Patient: sex M, age 55
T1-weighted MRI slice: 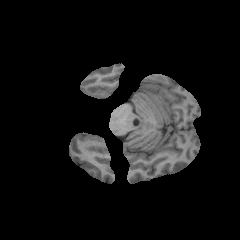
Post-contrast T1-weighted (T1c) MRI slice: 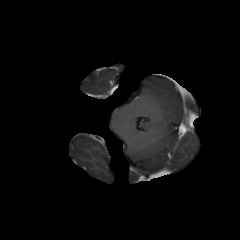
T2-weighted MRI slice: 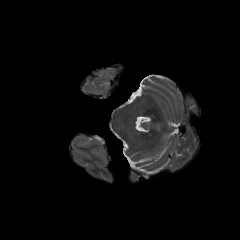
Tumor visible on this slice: no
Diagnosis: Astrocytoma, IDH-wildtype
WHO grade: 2